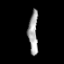
Tissue: prostate
Cell type: T cells
Senescence score: 0.8026
Nuclear area (px): 388
Mean DAPI intensity: 163.946